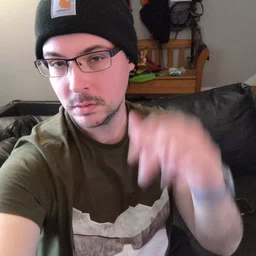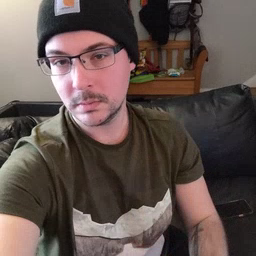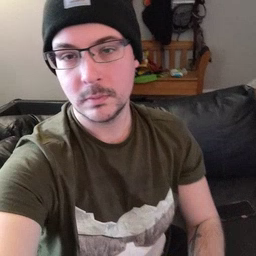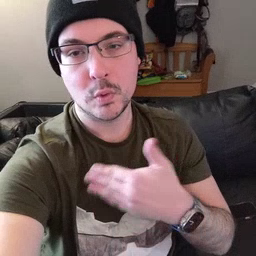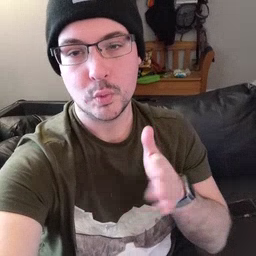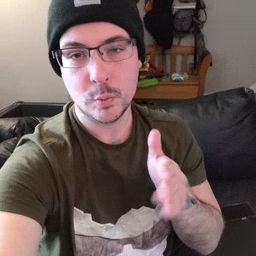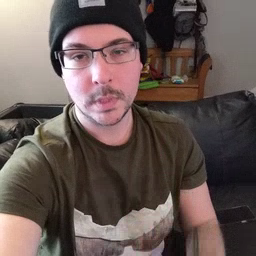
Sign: room